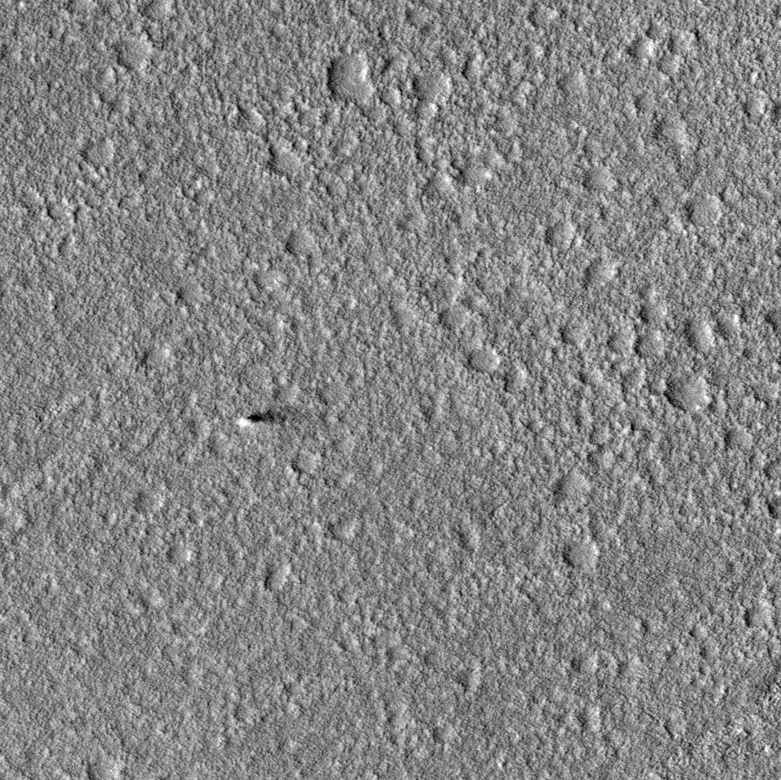
Label: dustdevil